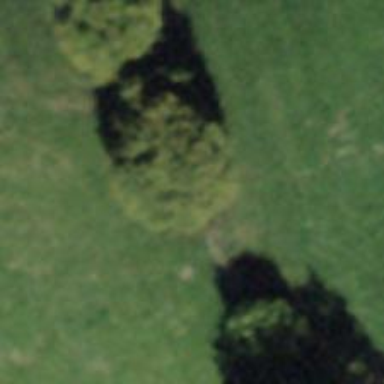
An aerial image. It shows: Row of trees in natural setting.